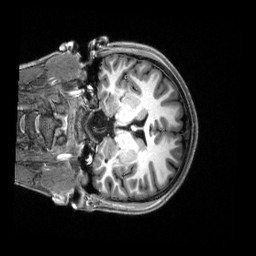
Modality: T1w
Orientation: coronal
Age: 19
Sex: female
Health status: healthy
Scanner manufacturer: siemens
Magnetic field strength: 3 T
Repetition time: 2.5 s
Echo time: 0.00222 s